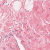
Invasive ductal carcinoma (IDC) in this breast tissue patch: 0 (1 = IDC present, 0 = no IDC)